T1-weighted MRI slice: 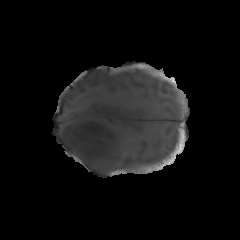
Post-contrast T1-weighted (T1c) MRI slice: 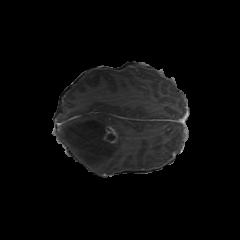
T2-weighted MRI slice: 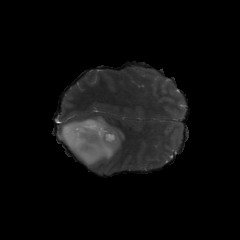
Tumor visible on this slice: yes